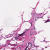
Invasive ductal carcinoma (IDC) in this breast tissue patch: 0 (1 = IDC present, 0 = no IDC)